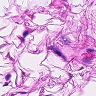
Metastatic tissue present: no